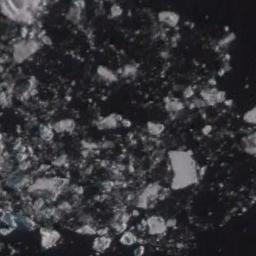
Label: sea_ice